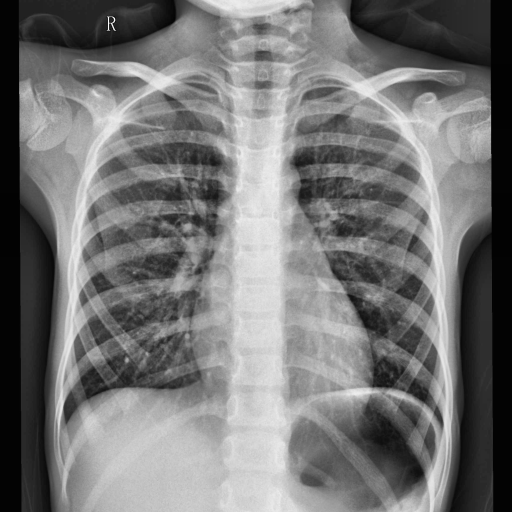
Finding: NORMAL